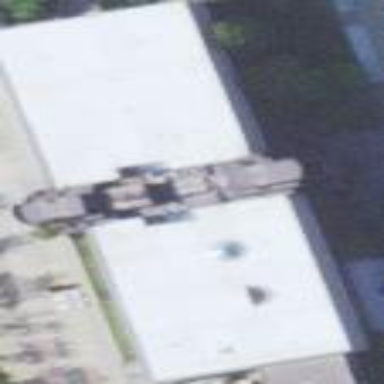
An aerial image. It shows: Office building.